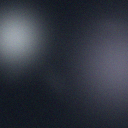
Screen state: off